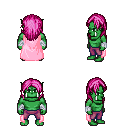
a pixel art fantasy rpg character, male body template, orc, green skin, pink cape, magenta pants, pink long hairstyle, white cloth bandages, four views (front, back, left, right), 2x2 character sprite sheet, small pixel art, hard edges, no anti-aliasing